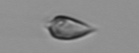
Label: Oxytoxum